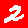
Digit: 2